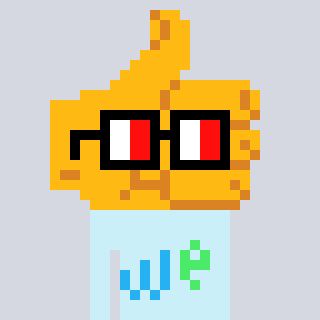
a pixel art character with square glasses with black frames and red eyes, a thumbsup-shaped head and a cold-colored body on a cool background